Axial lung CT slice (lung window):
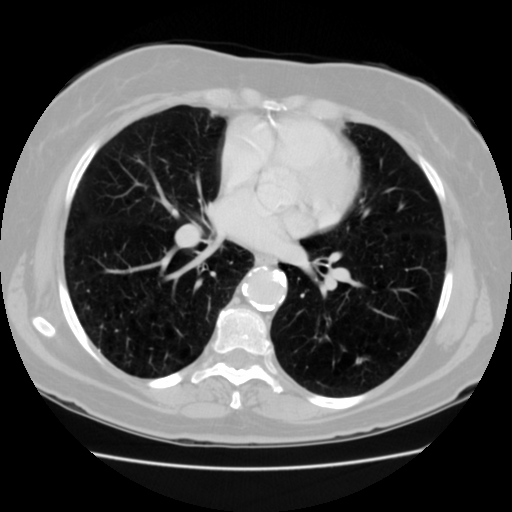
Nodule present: yes
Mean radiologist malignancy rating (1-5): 2